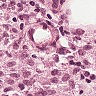
Metastatic tissue present: no